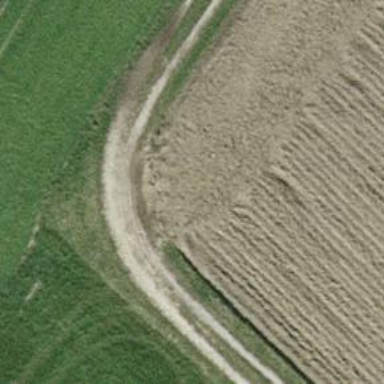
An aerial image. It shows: Track with pebblestone surface and grade 4 track type.